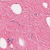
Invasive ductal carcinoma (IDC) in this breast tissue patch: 0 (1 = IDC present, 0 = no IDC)